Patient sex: M
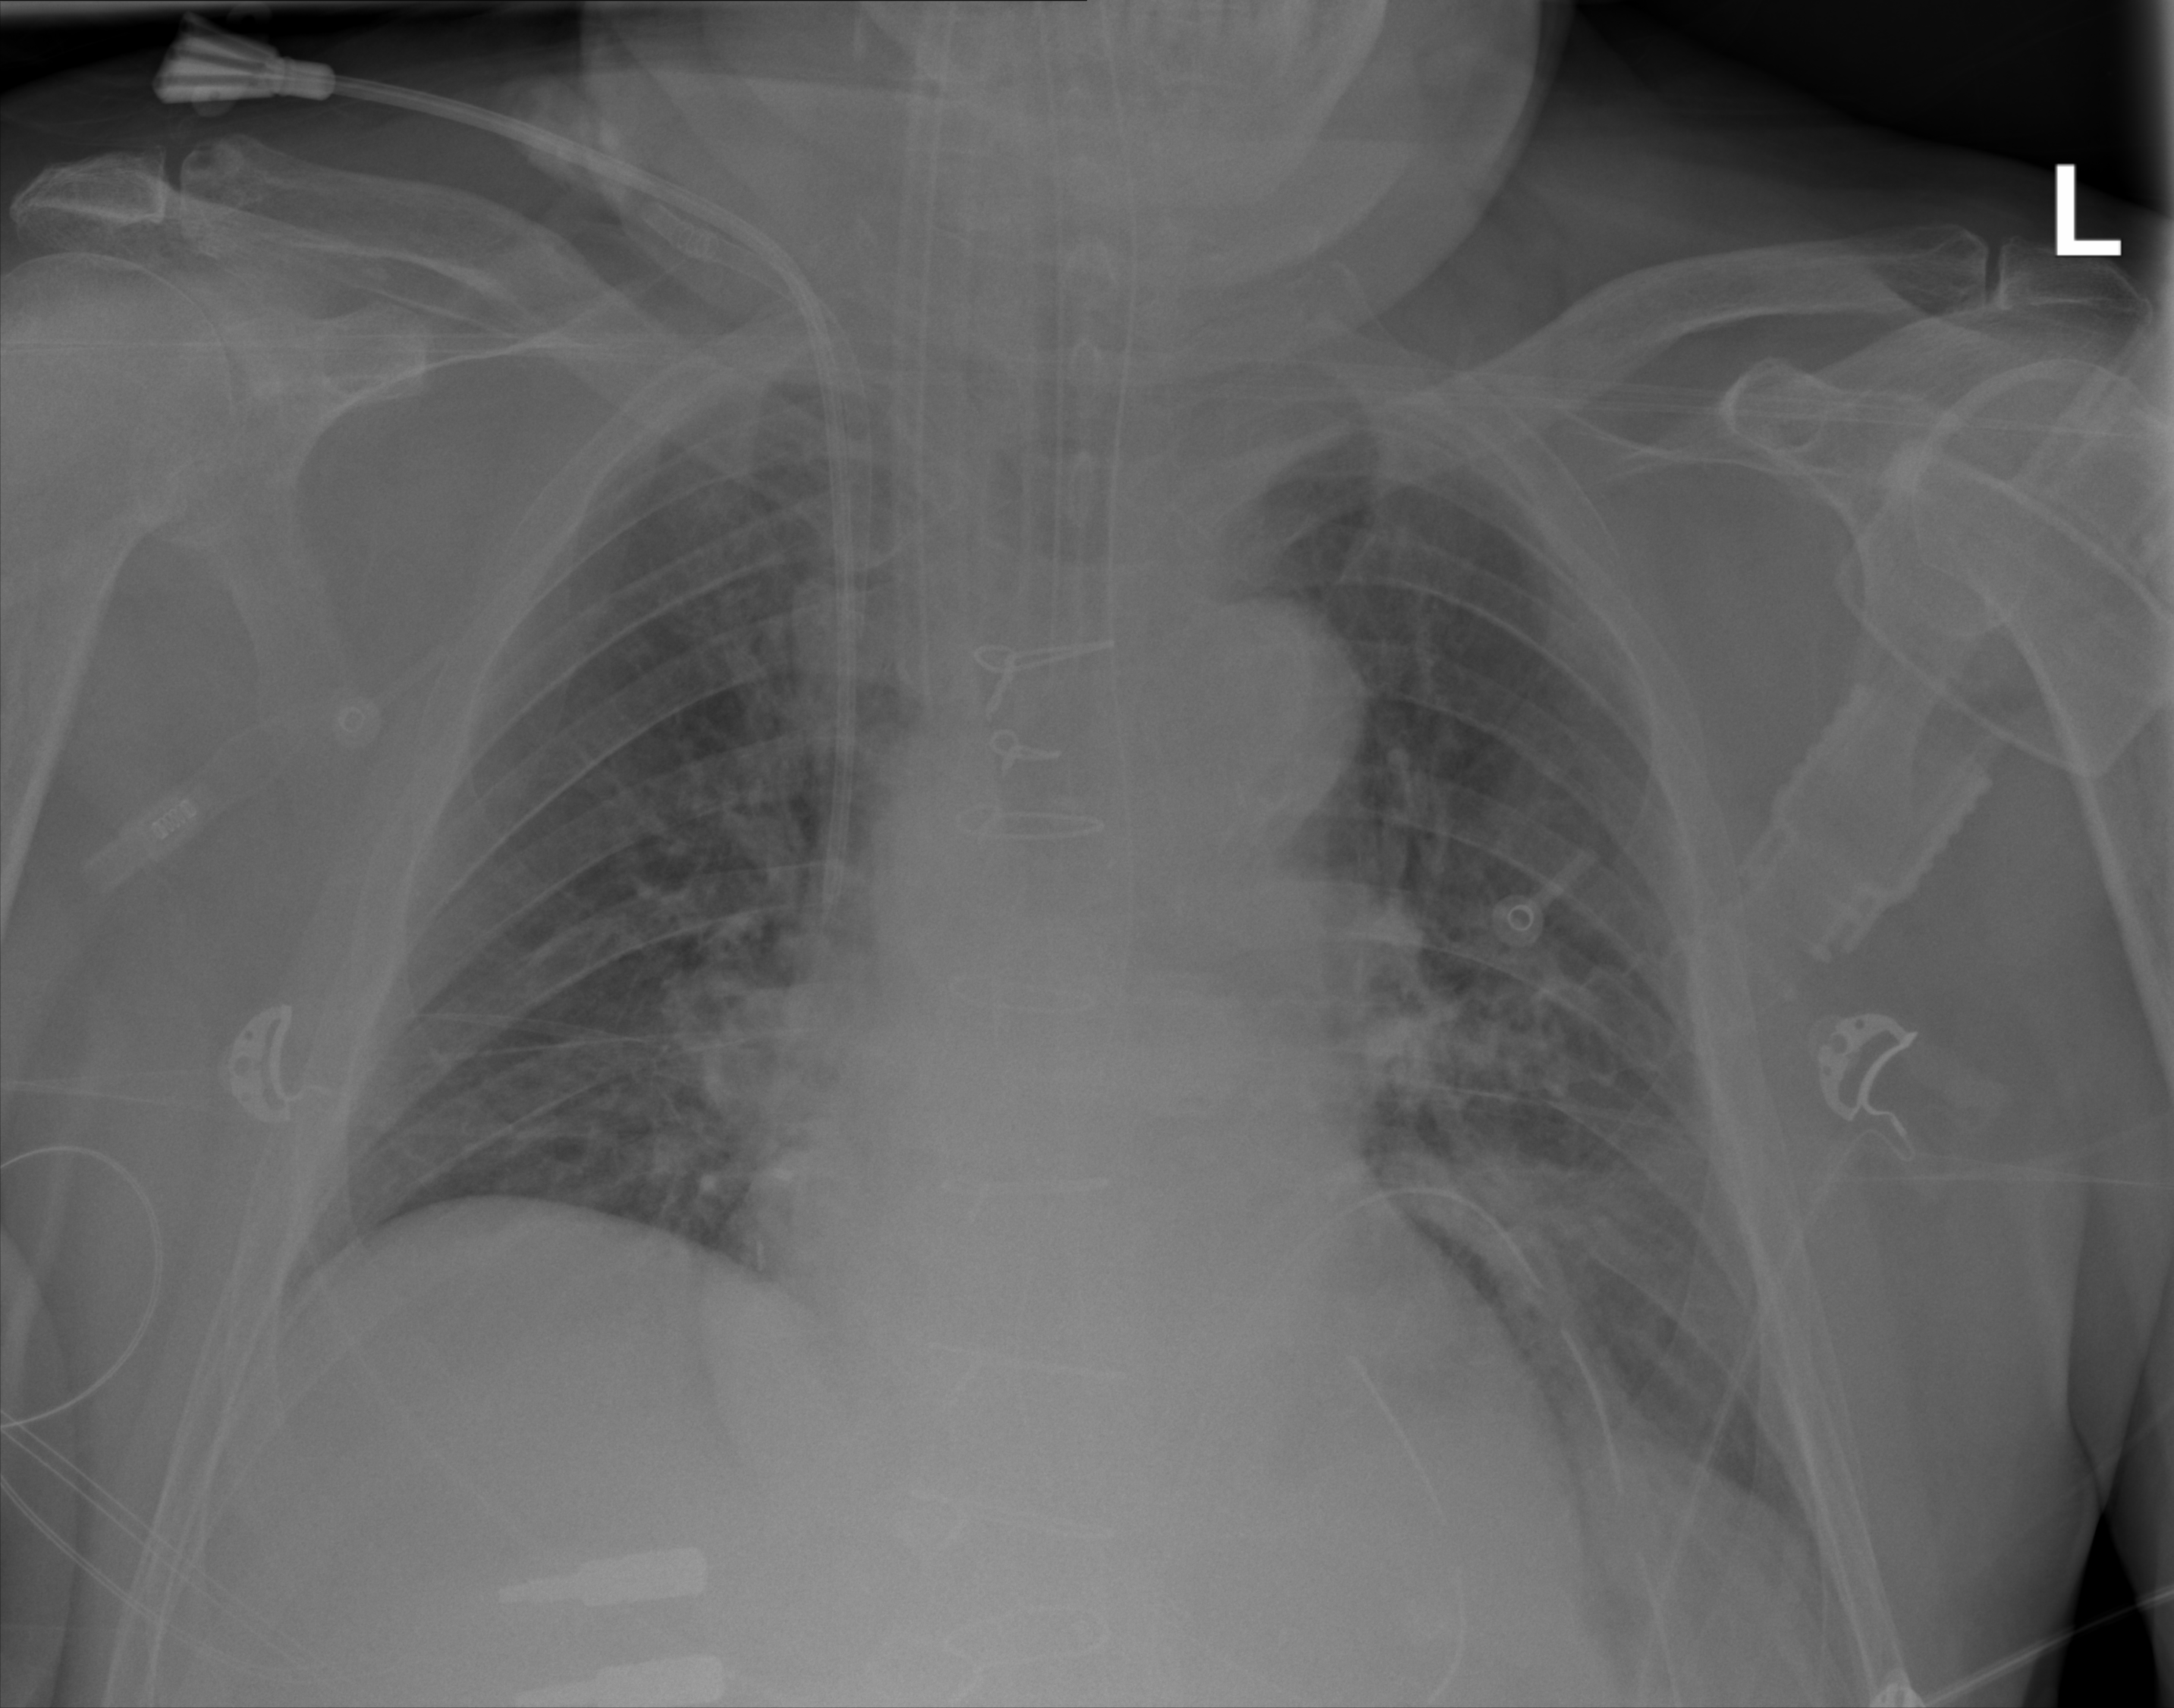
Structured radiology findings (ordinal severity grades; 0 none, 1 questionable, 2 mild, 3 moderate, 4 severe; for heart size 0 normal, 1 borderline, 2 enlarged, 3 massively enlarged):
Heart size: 1
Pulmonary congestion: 2
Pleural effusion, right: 0
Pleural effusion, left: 2
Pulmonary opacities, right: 2
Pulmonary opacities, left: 2
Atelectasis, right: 2
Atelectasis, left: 2